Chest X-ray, PA view. Patient: 61 years old, sex M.
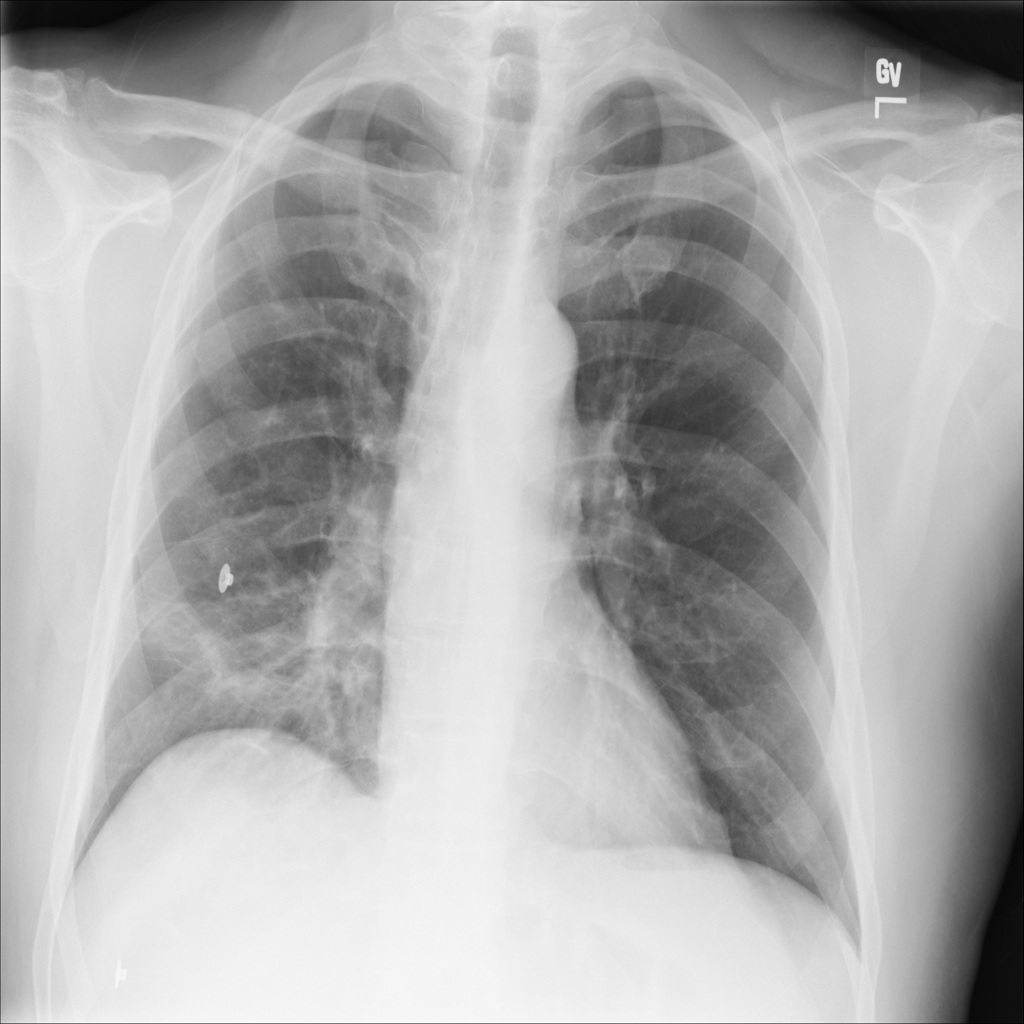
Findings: Infiltration